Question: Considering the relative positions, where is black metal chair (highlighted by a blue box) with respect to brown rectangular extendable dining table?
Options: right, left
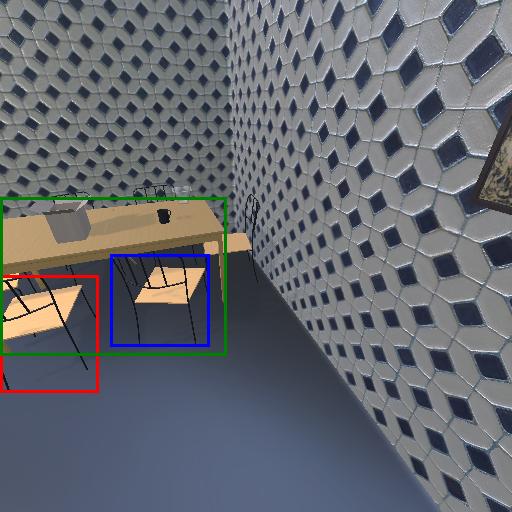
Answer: right